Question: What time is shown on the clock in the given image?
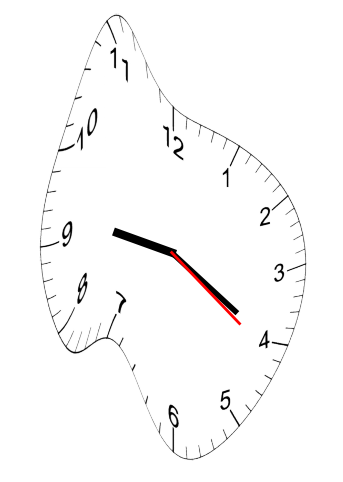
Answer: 09:20:21